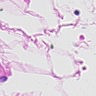
Metastatic tissue present: no